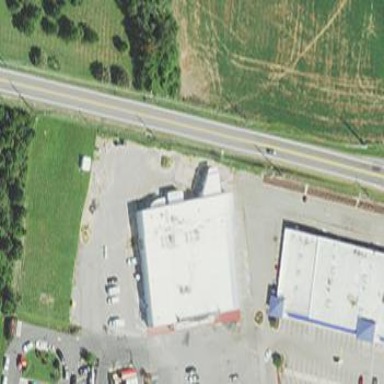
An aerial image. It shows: Retail building.